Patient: sex F, age 58
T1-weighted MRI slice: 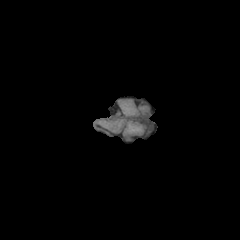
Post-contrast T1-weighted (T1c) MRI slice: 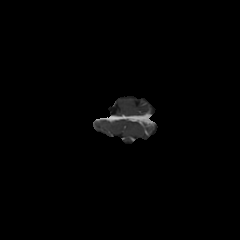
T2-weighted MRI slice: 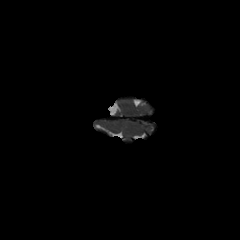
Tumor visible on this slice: no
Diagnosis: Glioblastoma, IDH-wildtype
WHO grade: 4